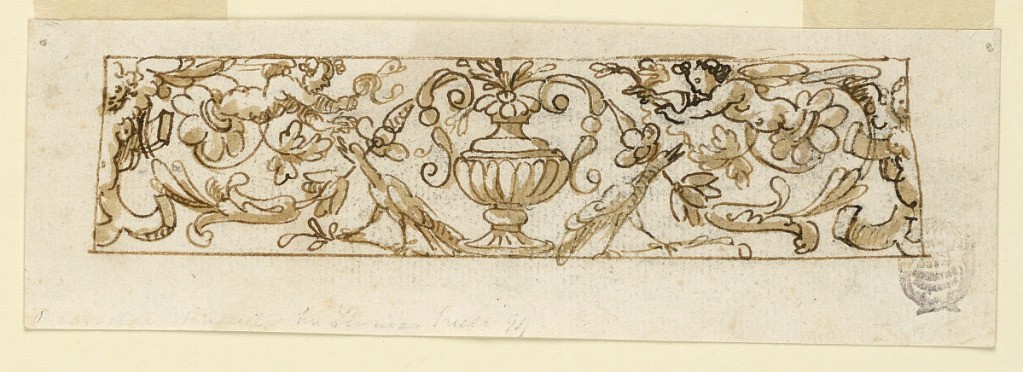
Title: Design for a Frieze
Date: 1600–1625
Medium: Charcoal, pen and ink, brush and watercolor on paper
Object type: Drawing
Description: Horizontal frieze with symmetrical grotesque decoration. At center, a vase with florals. Scrolling rinceaux with birds and putti.